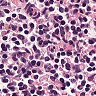
Metastatic tissue present: no